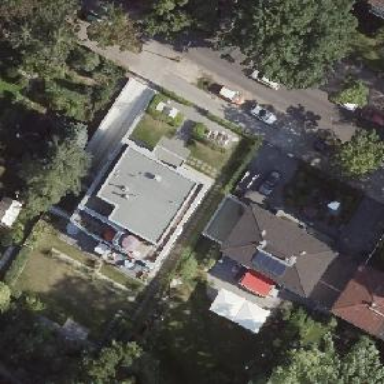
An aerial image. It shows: Flat-roofed house.